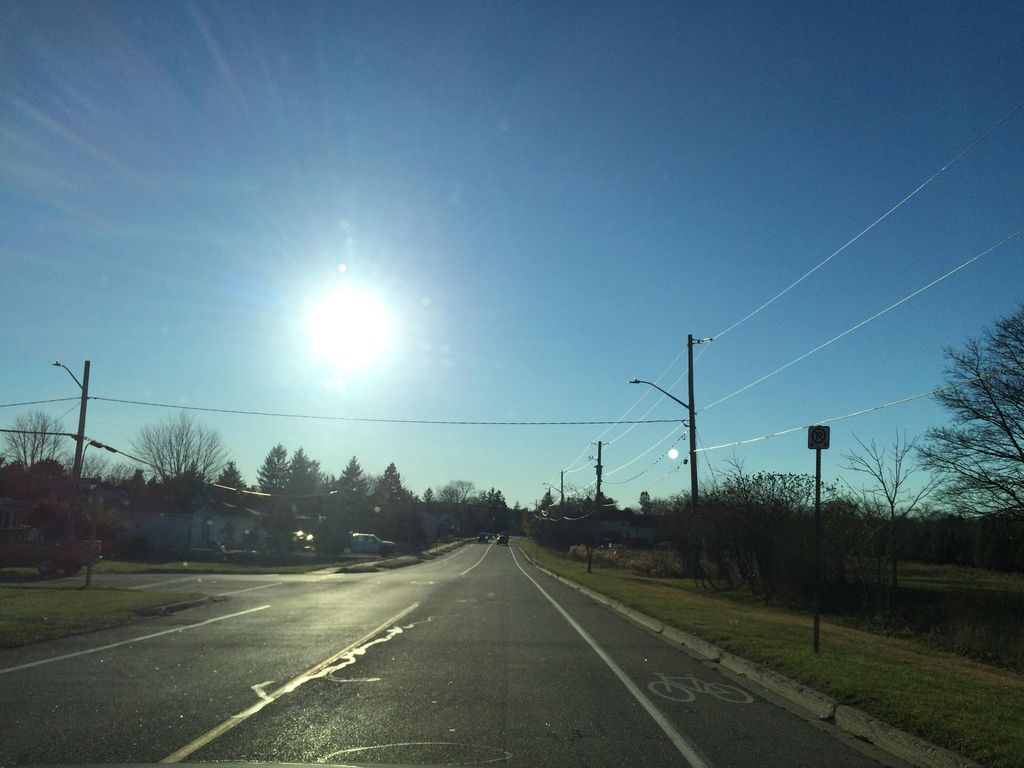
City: kitchener-waterloo